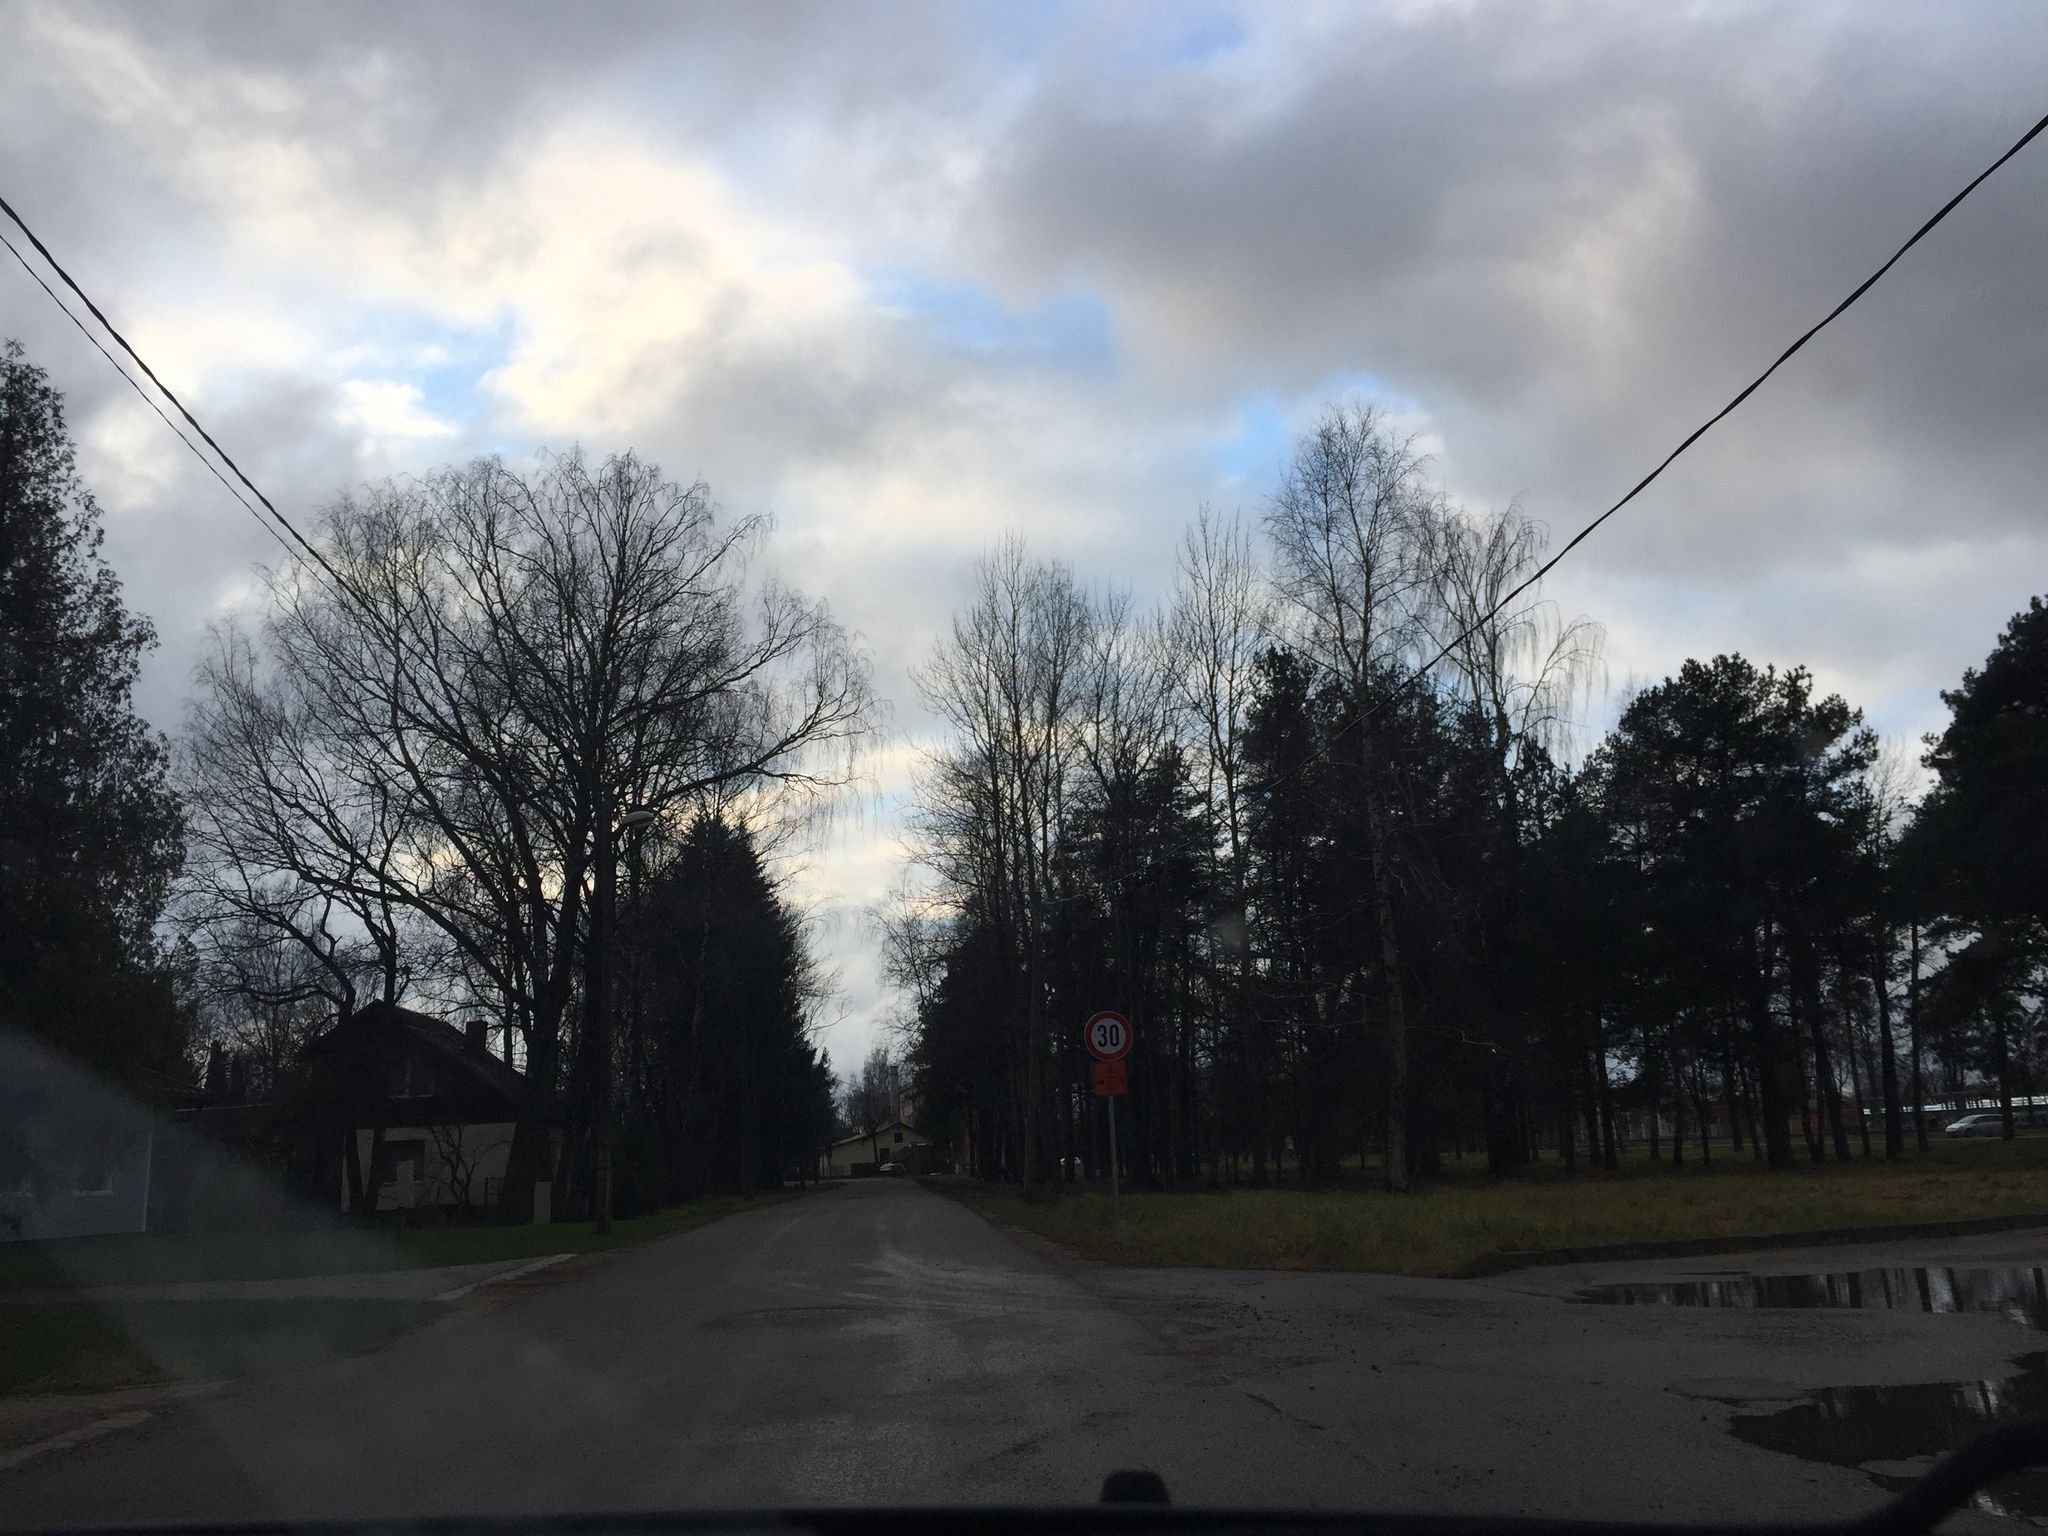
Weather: cloudy
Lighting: day
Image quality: good
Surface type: driving surface
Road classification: residential
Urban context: rural cluster
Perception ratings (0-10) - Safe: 4.47, Lively: 4.39, Beautiful: 7.32, Boring: 4.01, Depressing: 1.23, Wealthy: 2.55